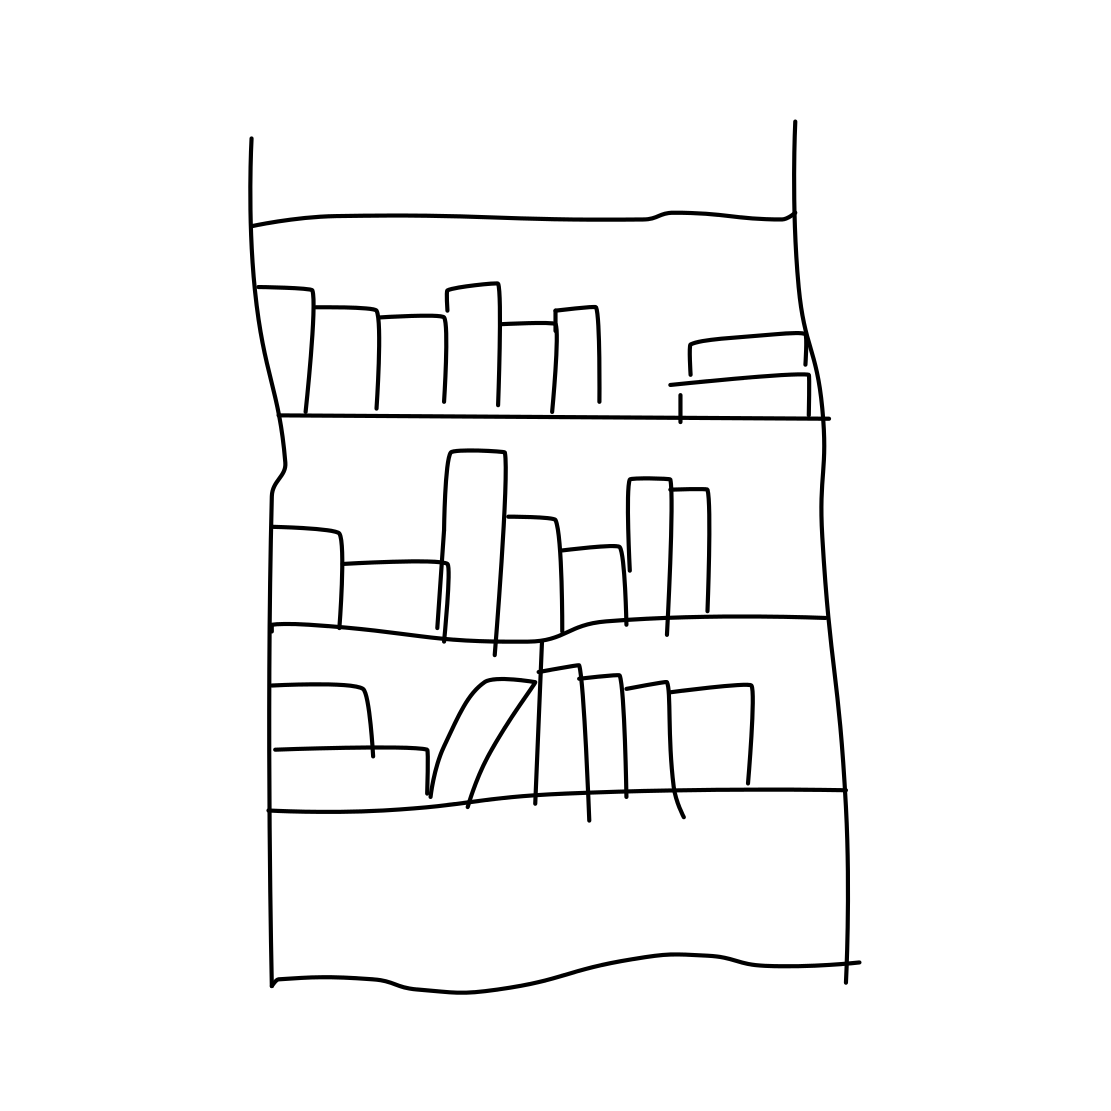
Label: bookshelf